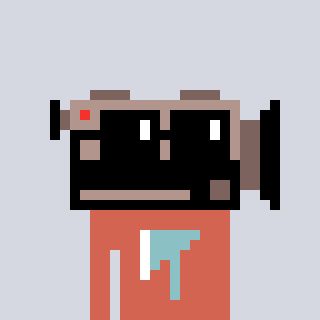
a pixel art character with square black sunglasses, a camcorder-shaped head and a peachy-colored body on a cool background